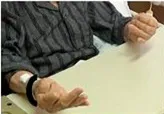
Impairment of in-phase movement. Despite an instruction for simultaneous movement, the patient extended his fingers alternatingly. Tall fingers.
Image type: medical_photograph (skin_photograph)